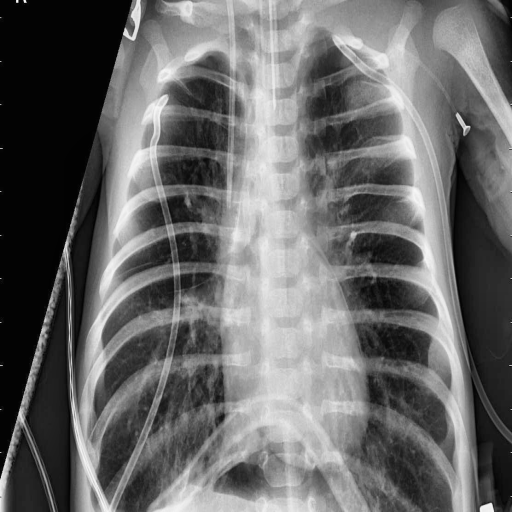
Finding: PNEUMONIA